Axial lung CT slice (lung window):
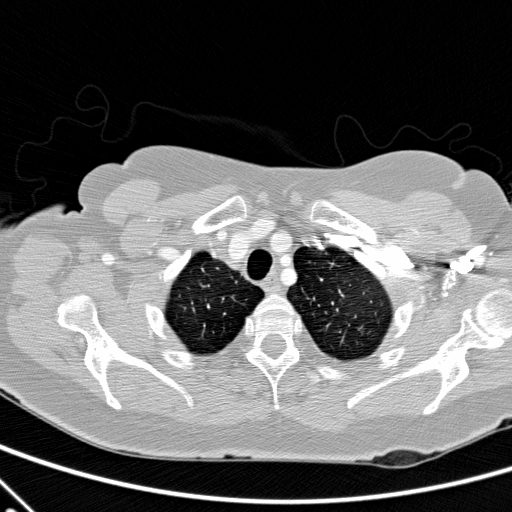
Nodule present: no